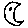
Label: moon